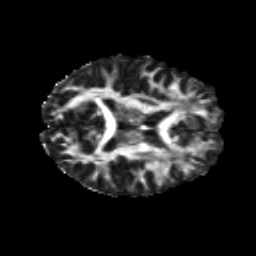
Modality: FA
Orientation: axial
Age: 18
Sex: male
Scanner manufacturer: siemens
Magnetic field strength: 3 T
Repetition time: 8.8 s
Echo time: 0.085 s